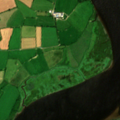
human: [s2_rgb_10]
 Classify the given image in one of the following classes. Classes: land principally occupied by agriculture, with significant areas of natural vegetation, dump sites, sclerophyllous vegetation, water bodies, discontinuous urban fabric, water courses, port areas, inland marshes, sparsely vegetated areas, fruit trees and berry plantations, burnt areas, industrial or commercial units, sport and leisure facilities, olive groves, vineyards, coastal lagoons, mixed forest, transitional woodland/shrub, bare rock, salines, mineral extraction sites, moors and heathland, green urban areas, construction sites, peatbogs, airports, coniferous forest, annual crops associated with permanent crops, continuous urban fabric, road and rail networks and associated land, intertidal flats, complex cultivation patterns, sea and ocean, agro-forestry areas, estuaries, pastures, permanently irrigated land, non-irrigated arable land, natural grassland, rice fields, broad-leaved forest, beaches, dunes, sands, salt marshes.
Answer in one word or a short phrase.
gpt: non-irrigated arable land, pastures, salt marshes, water courses